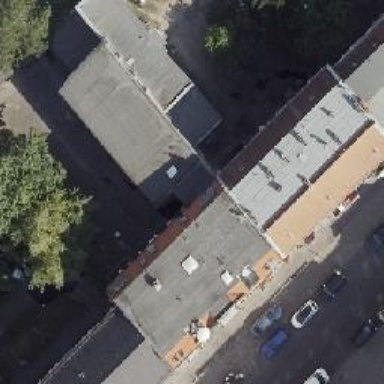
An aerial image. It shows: Building with apartments featuring unique double saltbox roof shape.